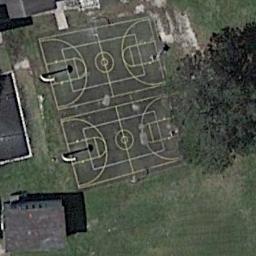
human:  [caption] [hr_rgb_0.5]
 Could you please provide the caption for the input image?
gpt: There are two basketball courts in the middle of grass .

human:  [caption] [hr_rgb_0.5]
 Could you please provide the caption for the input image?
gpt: The basketball court on the lawn is between some buildings and a tree .

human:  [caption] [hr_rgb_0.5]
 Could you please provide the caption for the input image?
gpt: Two basketball courts on the lawn while a tree and some buildings beside .

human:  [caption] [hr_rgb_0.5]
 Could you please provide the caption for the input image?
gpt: There are two basketball courts on the vacant lot .

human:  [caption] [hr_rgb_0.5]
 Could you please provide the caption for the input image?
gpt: The building is next to two basketball courts .